Field crop: maize
Growth stage: 1
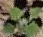
Species: chenopodium